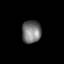
Tissue: lung
Cell type: Epithelial cells
Senescence score: 0.2135
Nuclear area (px): 429
Mean DAPI intensity: 118.329